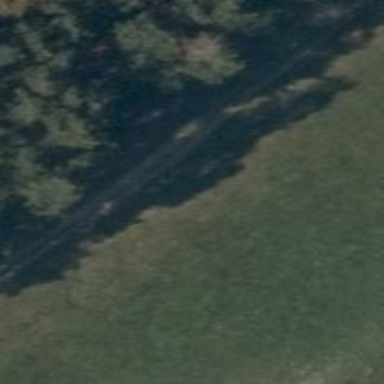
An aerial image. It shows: Dirt track road with grade3 tracktype.